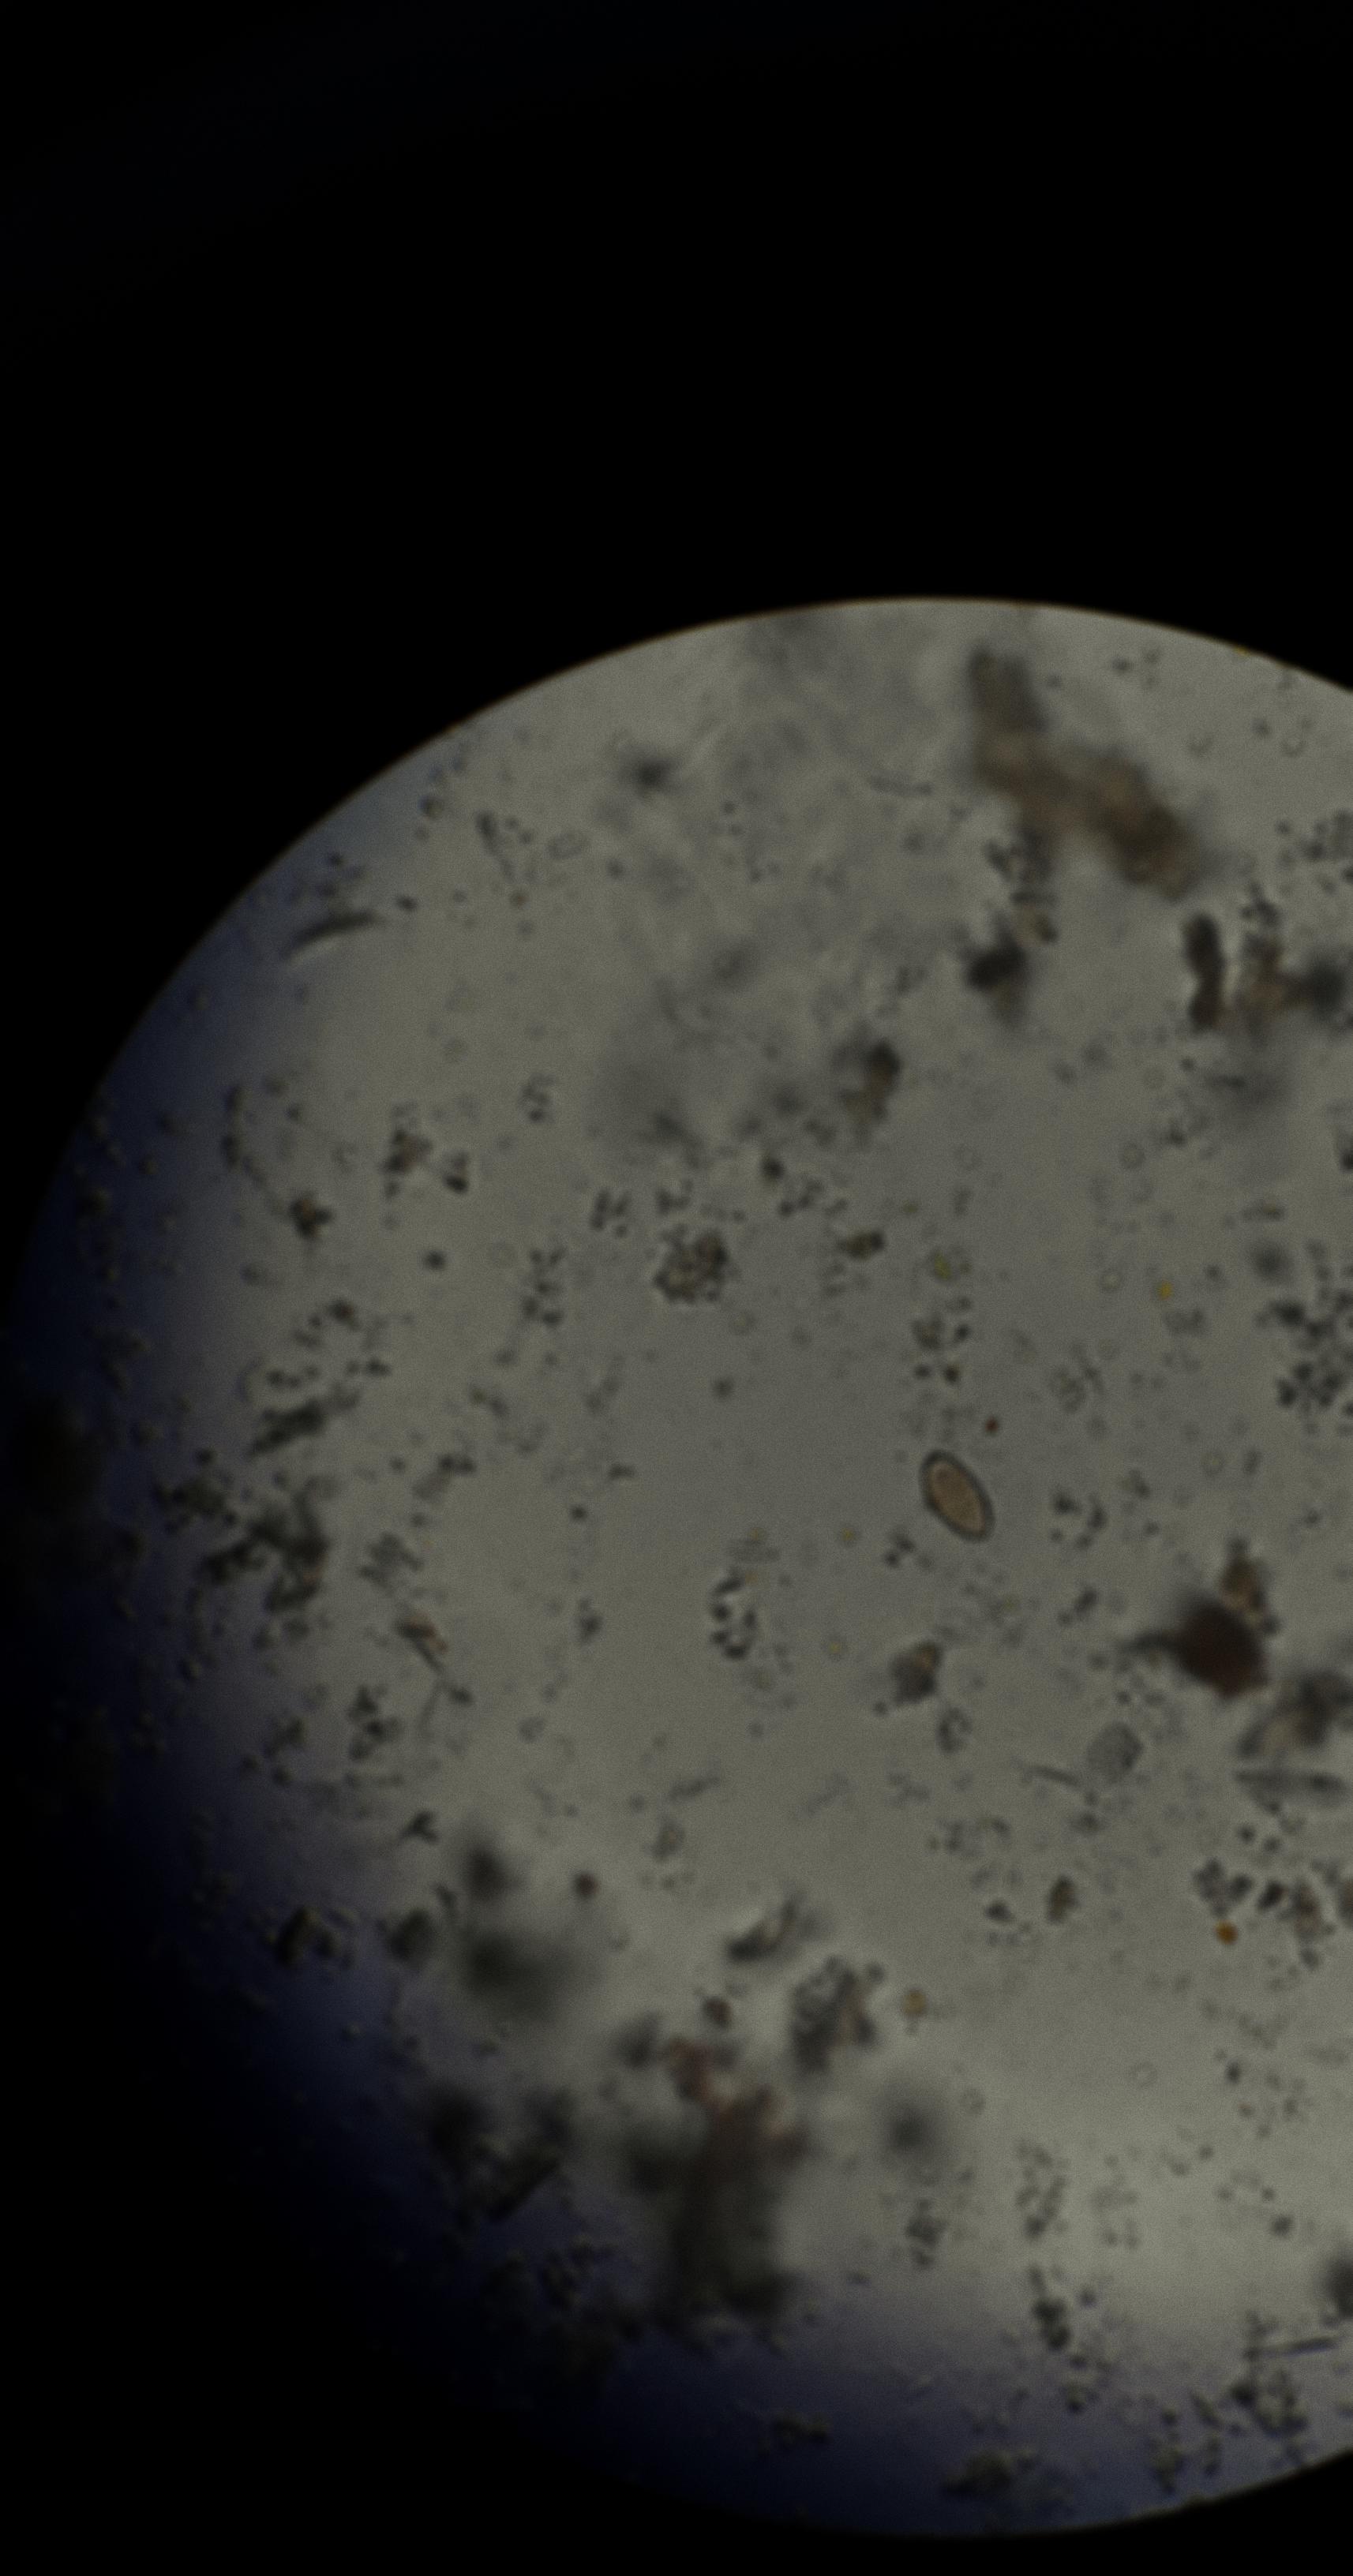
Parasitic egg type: Opisthorchis viverrine